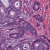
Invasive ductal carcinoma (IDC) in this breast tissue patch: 1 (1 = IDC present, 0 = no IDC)